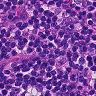
Metastatic tissue present: no